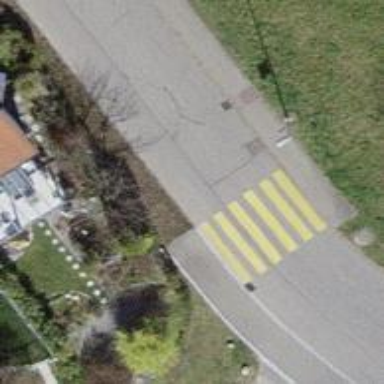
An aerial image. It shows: Uncontrolled zebra crossing with yellow markings on the road.